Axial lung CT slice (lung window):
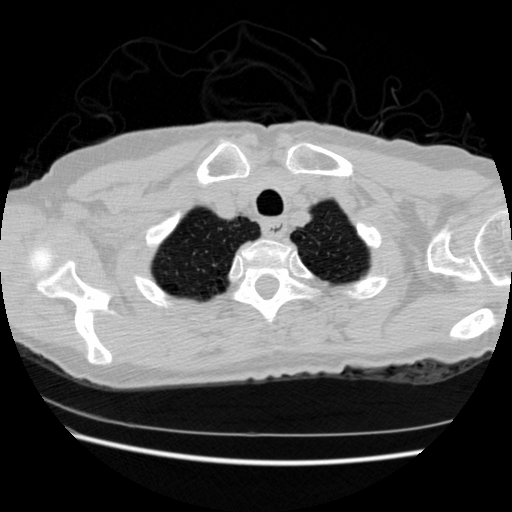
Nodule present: no